Question: My issue:
I'm running Visual Studio 2012 writing a C++ application. I binded a scripting system, Lua, to my project using <URL>
LuaBind hides away Lua stuff and figures out how to bind it to the Lua Language (or some magic)
I can take an object, call a function on it, and pass in a C++ object to be given to the lua script function
'''
// ScriptComponent.h
class ScriptComponent : public Component
{
public:
virtual void Initialize();
virtual void Update();
protected:
luabind::object luaDataTable;
Entity* mOwner;
'''
-
'''
// ScriptComponent.cpp
void ScriptComponent::Initialize() {
luabind::object compiledScript;
luaL_loadfile(L, "myScript.lua");
luabind::object compiledScript(luabind::from_stack(L, -1));
luaDataTable = compiledScript();
lua_pop(L, 1);
}
void ScriptComponent::Update() {
luaDataTable<URL>; // Compiler breaks here.
// Note: if I remove mOwner from the mix (and in the script file) everything works and runs fine.
}
'''
Cool! But to get this to work, luabind needs to know what mOwner (Entity*) is and have ti defined. So, I define it in a different file:
'''
// GameScriptingSystem.cpp
using namespace luabind;
module(inLuaState)
[
class_<GameObject>("GameObject"),
class_<Entity, bases<GameObject> >("Entity")
.def("DebugGetName", &Entity::DebugGetName)
];
'''
The flow looks something like this:

The result:
> error C2504: 'Entity' : base class undefined
Full error as requested:
'''
...
2> Component.cpp
2> ScriptComponent.cpp
2>boost/type_traits/is_polymorphic.hpp(46): error C2504: 'Entity' : base class undefined
2> boost/type_traits/is_polymorphic.hpp(62) : see reference to class template instantiation 'boost::detail::is_polymorphic_imp1<T>::d2' being compiled
2> with
2> [
2> T=Entity
2> ]
2> boost/type_traits/is_polymorphic.hpp(97) : see reference to class template instantiation 'boost::detail::is_polymorphic_imp1<T>' being compiled
2> with
2> [
2> T=Entity
2> ]
2> boost/type_traits/is_polymorphic.hpp(102) : see reference to class template instantiation 'boost::detail::is_polymorphic_imp<T>' being compiled
2> with
2> [
2> T=Entity
2> ]
2> luabind/detail/make_instance.hpp(42) : see reference to class template instantiation 'boost::is_polymorphic<T>' being compiled
2> with
2> [
2> T=Entity
2> ]
2> luabind/detail/make_instance.hpp(74) : see reference to function template instantiation 'std::pair<_Ty1,_Ty2> luabind::detail::get_dynamic_class<T>(lua_State *,T *)' being compiled
2> with
2> [
2> _Ty1=luabind::detail::class_id,
2> _Ty2=void *,
2> T=Entity
2> ]
2> luabind/detail/policy.hpp(228) : see reference to function template instantiation 'void luabind::detail::make_instance<T*>(lua_State *,P)' being compiled
2> with
2> [
2> T=Entity,
2> P=Entity *
2> ]
2> luabind/detail/convert_to_lua.hpp(87) : see reference to function template instantiation 'void luabind::detail::pointer_converter::apply<Entity>(lua_State *,T *)' being compiled
2> with
2> [
2> T=Entity
2> ]
2> luabind/object.hpp(1072) : see reference to function template instantiation 'void luabind::detail::convert_to_lua_p<1,Entity*,Policies>(lua_State *,const T &,const Policies &)' being compiled
2> with
2> [
2> Policies=luabind::detail::null_type,
2> T=Entity *
2> ]
2> luabind/object.hpp(1140) : see reference to function template instantiation 'void luabind::detail::push_args_from_tuple<Index>::apply<T0,boost::tuples::detail::map_tuple_to_cons<boost::tuples::null_type,boost::tuples::null_type,boost::tuples::null_type,boost::tuples::null_type,boost::tuples::null_type,boost::tuples::null_type,boost::tuples::null_type,boost::tuples::null_type,boost::tuples::null_type,boost::tuples::null_type>::type,luabind::detail::null_type>(lua_State *,const boost::tuples::cons<HT,TT> &,const Policies &)' being compiled
2> with
2> [
2> Index=1,
2> T0=Entity *const *,
2> HT=Entity *const *,
2> TT=boost::tuples::detail::map_tuple_to_cons<boost::tuples::null_type,boost::tuples::null_type,boost::tuples::null_type,boost::tuples::null_type,boost::tuples::null_type,boost::tuples::null_type,boost::tuples::null_type,boost::tuples::null_type,boost::tuples::null_type,boost::tuples::null_type>::type,
2> Policies=luabind::detail::null_type
2> ]
2> luabind/object.hpp(1140) : see reference to function template instantiation 'void luabind::detail::push_args_from_tuple<Index>::apply<T0,boost::tuples::detail::map_tuple_to_cons<boost::tuples::null_type,boost::tuples::null_type,boost::tuples::null_type,boost::tuples::null_type,boost::tuples::null_type,boost::tuples::null_type,boost::tuples::null_type,boost::tuples::null_type,boost::tuples::null_type,boost::tuples::null_type>::type,luabind::detail::null_type>(lua_State *,const boost::tuples::cons<HT,TT> &,const Policies &)' being compiled
2> with
2> [
2> Index=1,
2> T0=Entity *const *,
2> HT=Entity *const *,
2> TT=boost::tuples::detail::map_tuple_to_cons<boost::tuples::null_type,boost::tuples::null_type,boost::tuples::null_type,boost::tuples::null_type,boost::tuples::null_type,boost::tuples::null_type,boost::tuples::null_type,boost::tuples::null_type,boost::tuples::null_type,boost::tuples::null_type>::type,
2> Policies=luabind::detail::null_type
2> ]
2> luabind/object.hpp(1112) : see reference to function template instantiation 'luabind::adl::object luabind::adl::call_proxy<ValueWrapper,Arguments>::call<luabind::detail::null_type>(Policies *)' being compiled
2> with
2> [
2> ValueWrapper=luabind::adl::index_proxy<luabind::adl::object>,
2> Arguments=boost::tuples::tuple<Entity *const *,boost::tuples::null_type,boost::tuples::null_type,boost::tuples::null_type,boost::tuples::null_type,boost::tuples::null_type,boost::tuples::null_type,boost::tuples::null_type,boost::tuples::null_type,boost::tuples::null_type>,
2> Policies=luabind::detail::null_type
2> ]
2> luabind/object.hpp(1112) : see reference to function template instantiation 'luabind::adl::object luabind::adl::call_proxy<ValueWrapper,Arguments>::call<luabind::detail::null_type>(Policies *)' being compiled
2> with
2> [
2> ValueWrapper=luabind::adl::index_proxy<luabind::adl::object>,
2> Arguments=boost::tuples::tuple<Entity *const *,boost::tuples::null_type,boost::tuples::null_type,boost::tuples::null_type,boost::tuples::null_type,boost::tuples::null_type,boost::tuples::null_type,boost::tuples::null_type,boost::tuples::null_type,boost::tuples::null_type>,
2> Policies=luabind::detail::null_type
2> ]
2> luabind/object.hpp(1110) : while compiling class template member function 'luabind::adl::call_proxy<ValueWrapper,Arguments>::~call_proxy(void)'
2> with
2> [
2> ValueWrapper=luabind::adl::index_proxy<luabind::adl::object>,
2> Arguments=boost::tuples::tuple<Entity *const *,boost::tuples::null_type,boost::tuples::null_type,boost::tuples::null_type,boost::tuples::null_type,boost::tuples::null_type,boost::tuples::null_type,boost::tuples::null_type,boost::tuples::null_type,boost::tuples::null_type>
2> ]
2> ..\src\Game\GameObjects\Components\ScriptComponent.cpp(75) : see reference to function template instantiation 'luabind::adl::call_proxy<ValueWrapper,Arguments>::~call_proxy(void)' being compiled
2> with
2> [
2> ValueWrapper=luabind::adl::index_proxy<luabind::adl::object>,
2> Arguments=boost::tuples::tuple<Entity *const *,boost::tuples::null_type,boost::tuples::null_type,boost::tuples::null_type,boost::tuples::null_type,boost::tuples::null_type,boost::tuples::null_type,boost::tuples::null_type,boost::tuples::null_type,boost::tuples::null_type>
2> ]
2> ..\src\Game\GameObjects\Components\ScriptComponent.cpp(75) : see reference to class template instantiation 'luabind::adl::call_proxy<ValueWrapper,Arguments>' being compiled
2> with
2> [
2> ValueWrapper=luabind::adl::index_proxy<luabind::adl::object>,
2> Arguments=boost::tuples::tuple<Entity *const *,boost::tuples::null_type,boost::tuples::null_type,boost::tuples::null_type,boost::tuples::null_type,boost::tuples::null_type,boost::tuples::null_type,boost::tuples::null_type,boost::tuples::null_type,boost::tuples::null_type>
2> ]
2>boost/type_traits/is_polymorphic.hpp(34): error C2504: 'Entity' : base class undefined
2> boost/type_traits/is_polymorphic.hpp(62) : see reference to class template instantiation 'boost::detail::is_polymorphic_imp1<T>::d1' being compiled
2> with
2> [
2> T=Entity
2> ]
2> Map.cpp
2> Generating Code...
2> Compiling...
2> GameScriptingSystem.cpp
2> PoCToolsInterface.cpp
..
'''
As far as I can tell, its due to the build order. My best guess is that Luabind does all this stuff at compiletime, and when I look at the compilation first, , . When ScriptComponent builds, alll the luabind errors through. THEN after GameScriptSystem builds (which defines all the stuff LuaBind is complaining about)
So:
- How do I track my build order? See what files are triggering build of others, so that I may re-arrange it to my liking? (its a big project, its not as easy as looking at it for 2 seconds)- If you know luabind, am I right about this being the issue?
Other data:
'''
-- myScript.lua
local Cat = {}
local ticks = 0
function Cat.run(entity)
ticks = ticks + 1
LOG(tostring(ticks))
LOG(entity:DebugGetName())
end
return Cat
'''
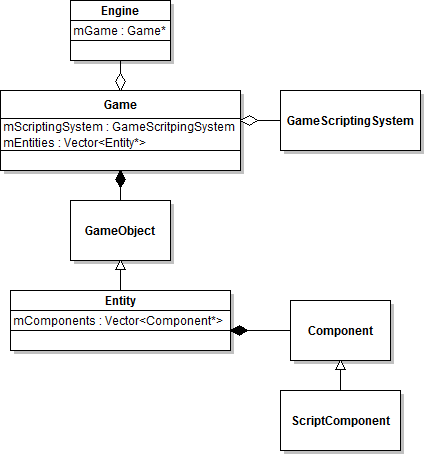
Answer: No, it's not due to build order. C++ compilation units build independently. Even if the .cpp file which defines your entity has already been compiled, it won't be available automatically.
C++ never goes searching for definitions of entities. The only way to use an entity inside a compilation unit is for a declaration (depending on the usage, you might need only a forward declaration or a full definition) for that entity to exist in that compilation unit. Usually header files and '#include' are used to avoid code duplication.